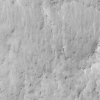
Atmospheric dust classification: not_dusty